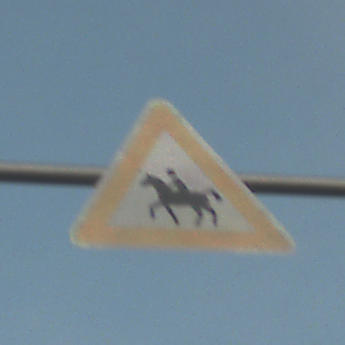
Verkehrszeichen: ReiterRechts
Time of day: SunriseSunset
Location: Outdoor (RoadRail)
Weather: PartlyCloudy
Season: NotSpecified
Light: Natural